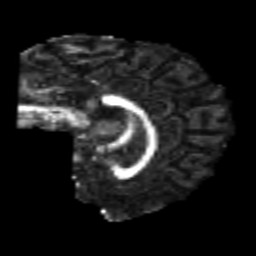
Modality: FA
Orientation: sagittal
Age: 23
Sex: male
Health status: healthy
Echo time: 0.074 s